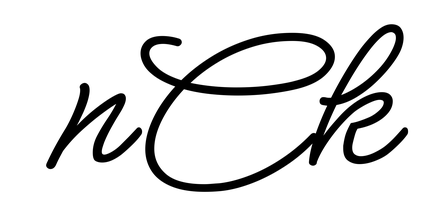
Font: MeowScript-Regular